Chest X-ray. View position: PA
Patient age: 66
Patient sex: M
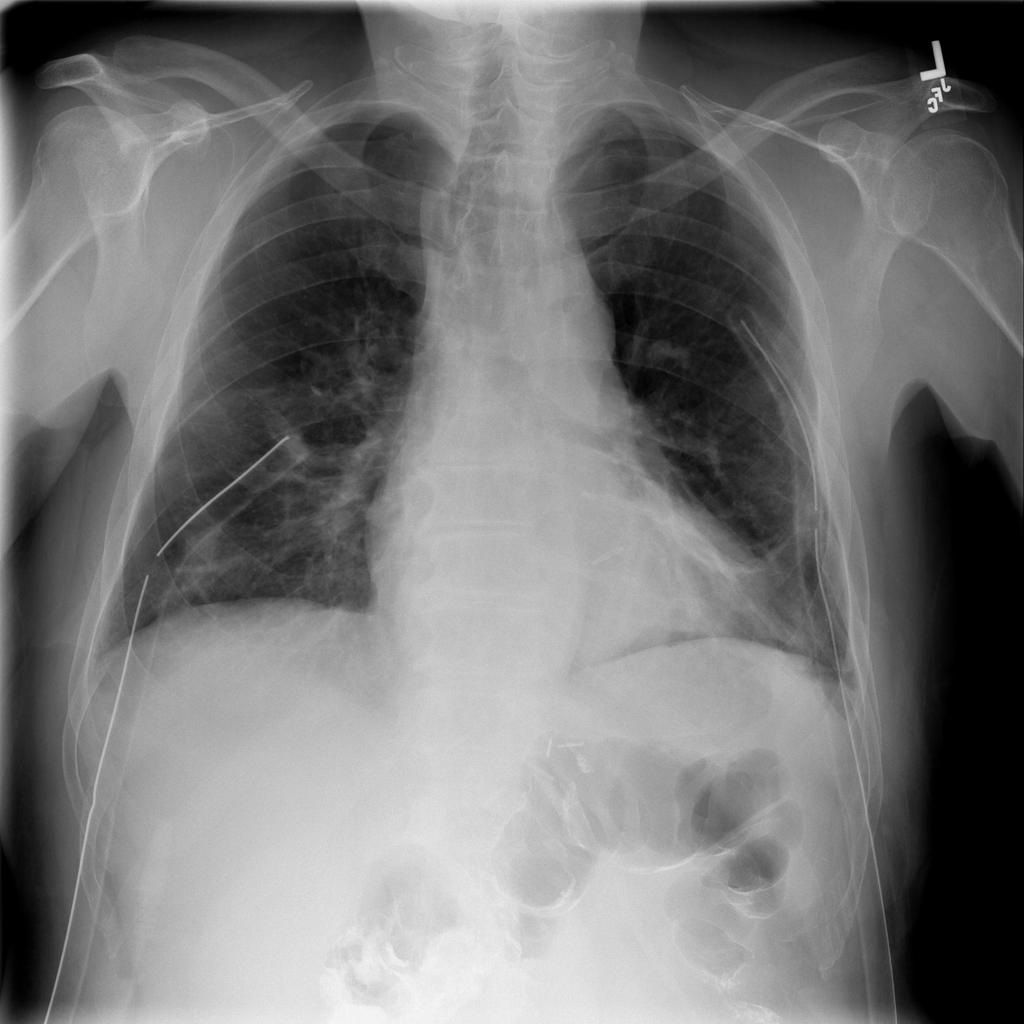
Finding: Pneumothorax